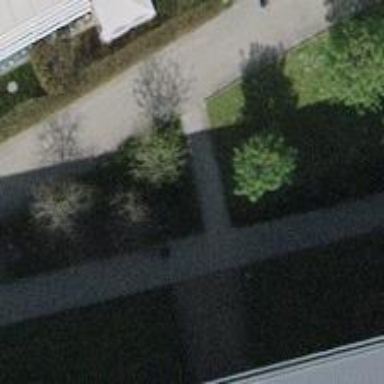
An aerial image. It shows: Footpath alongside footway.